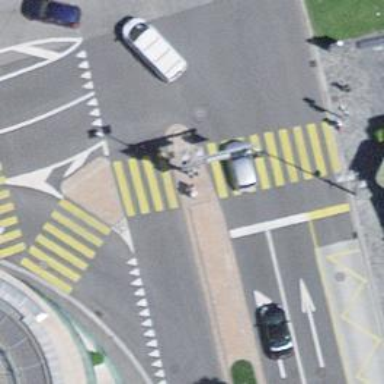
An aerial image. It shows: Road crossing with traffic signals.